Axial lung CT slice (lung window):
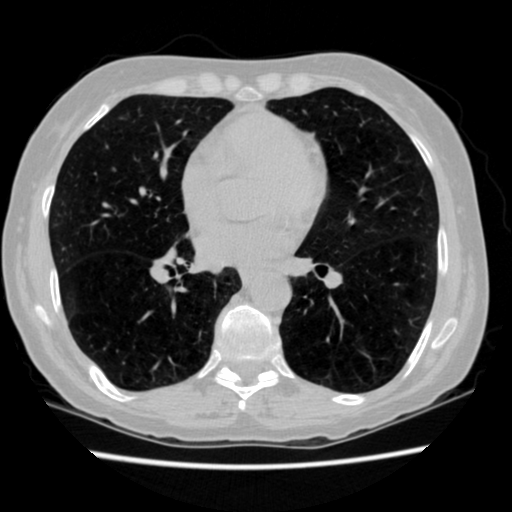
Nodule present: no